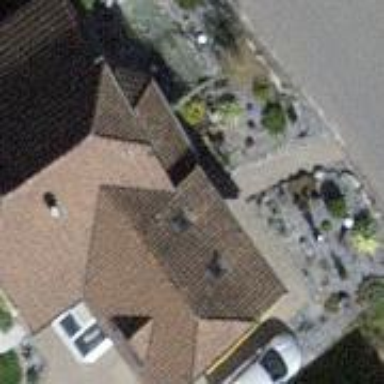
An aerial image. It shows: Building with tile roof.